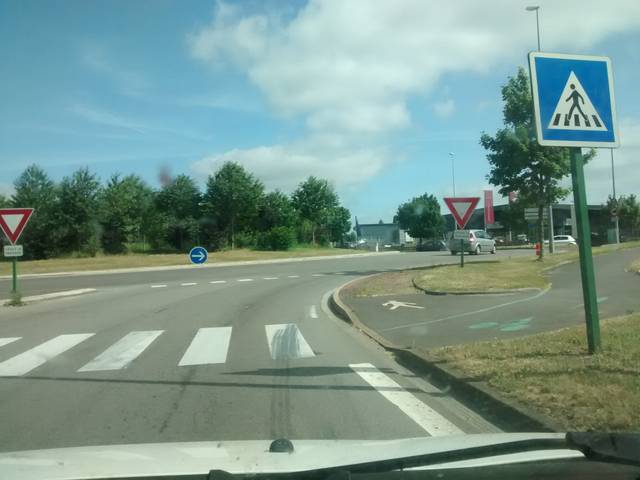
Region: France
Coordinates: 48.107, -1.616